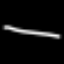
Label: line